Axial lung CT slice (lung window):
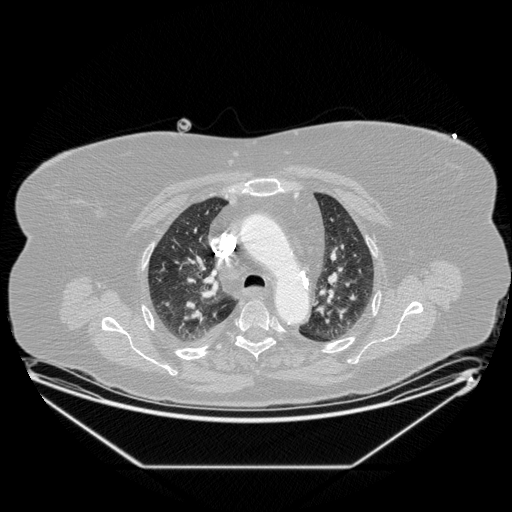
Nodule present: no